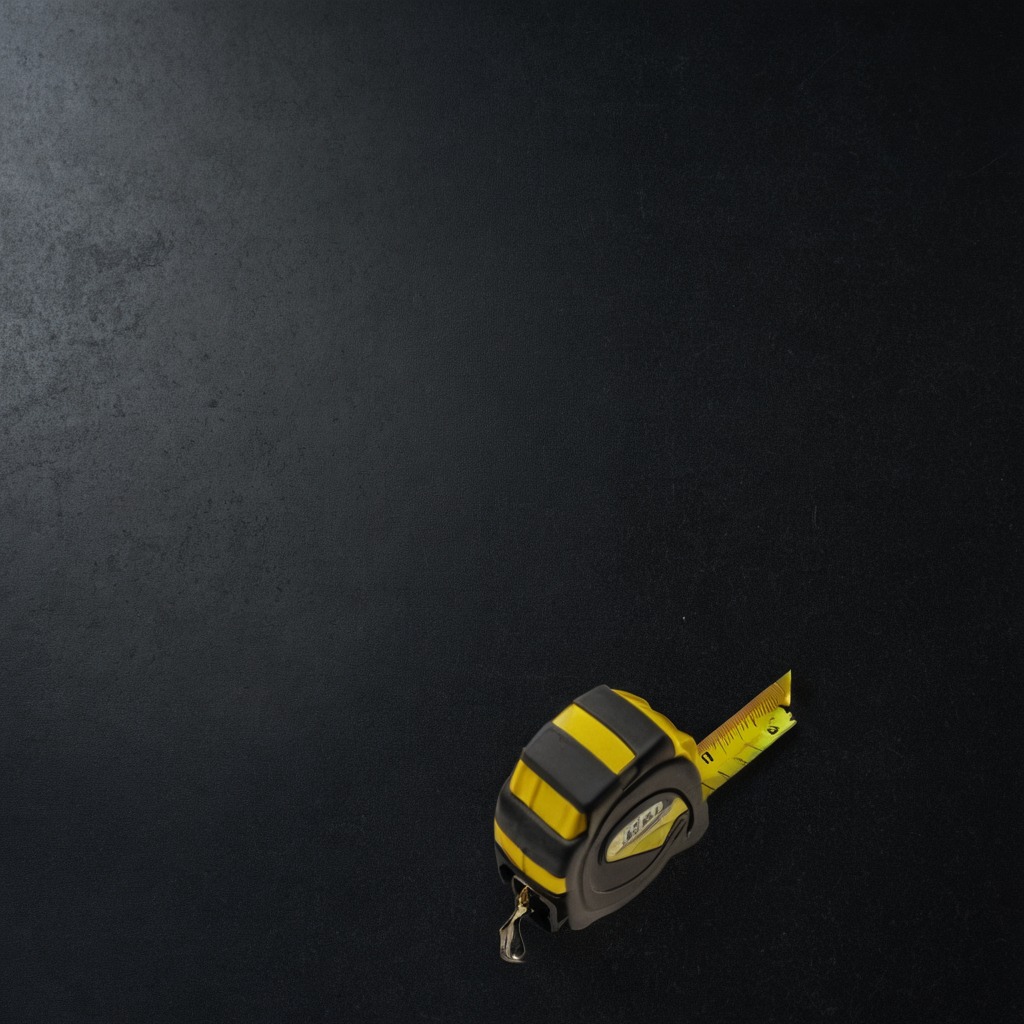
A measuring tape lying on the clean granite tabletop